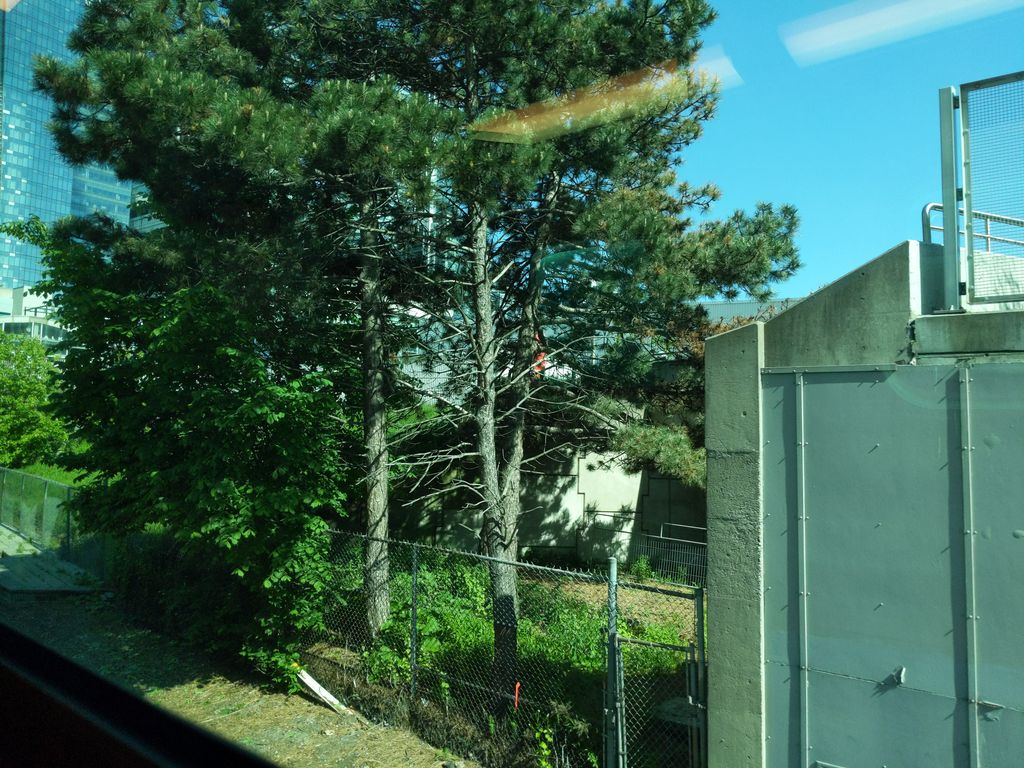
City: toronto